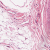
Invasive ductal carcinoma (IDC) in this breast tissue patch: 0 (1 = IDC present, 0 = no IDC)